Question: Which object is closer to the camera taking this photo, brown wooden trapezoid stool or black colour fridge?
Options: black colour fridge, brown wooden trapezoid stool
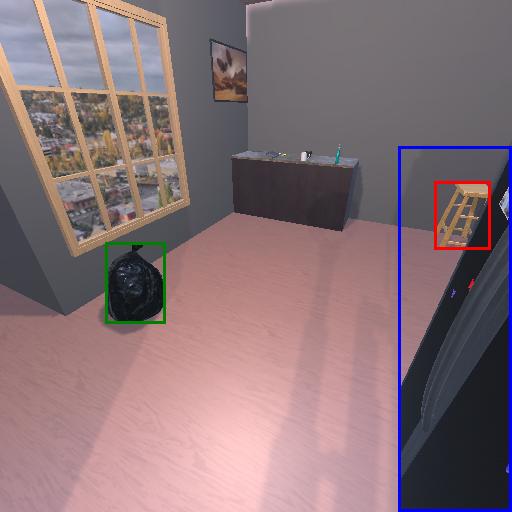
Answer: black colour fridge